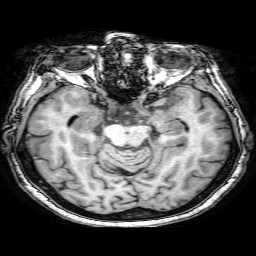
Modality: T1w
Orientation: coronal
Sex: female
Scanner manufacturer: philips
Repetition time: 0.008166 s
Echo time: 0.00376 s